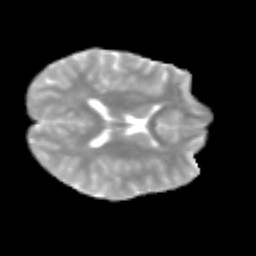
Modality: MD
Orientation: axial
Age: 21
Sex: female
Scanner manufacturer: siemens
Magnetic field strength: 3 T
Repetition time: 2.3 s
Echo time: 0.085 s